Question: In my Parse core, I have added a column that is a pointer to a 'PFObject' subclass that I've declared as 'PublicUser'.

In my app code, I tried to get a reference to this pointer and interact with it, by doing the following:
'''
//IN Swift
let publicUser = PFUser.currentUser!.objectForKey("userPointer") as! PublicUser
//IN Objective-C (I think - I'm a Swift dev, providing this for reader convenience)
(PublicUser *) publicUser = [[PFUser currentUser] objectForKey: @"userPointer"]
'''
However, when my app runs this line, the app crashes and I get the following error message:
'Could not cast value of type 'PFObject' (0x4e0210) to 'App.PublicUser' (0x95ba8).'
I don't understand why this doesn't work.
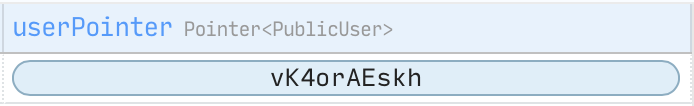
Answer: Make sure you call 'Class.registerSubclass()' in your AppDelegate so your app can recognize your classes!